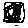
Label: smiley face